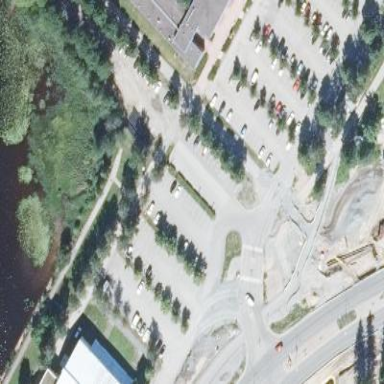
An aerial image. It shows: Parking area.